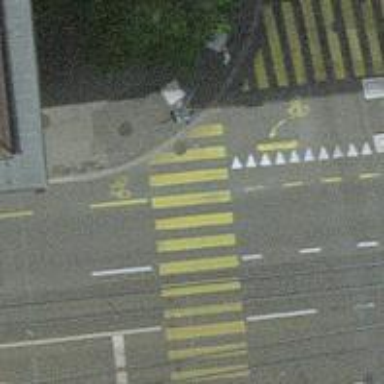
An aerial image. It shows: Kerb barrier.